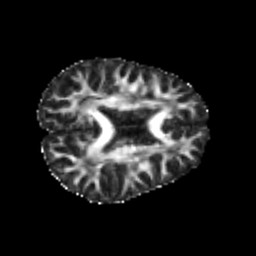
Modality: FA
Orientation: axial
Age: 23
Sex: male
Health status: healthy
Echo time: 0.074 s